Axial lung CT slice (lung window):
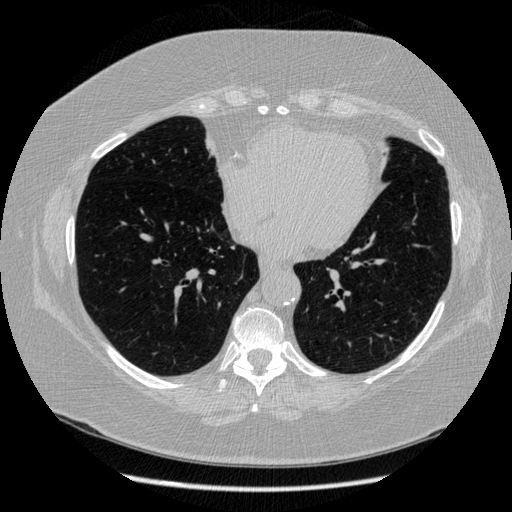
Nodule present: no